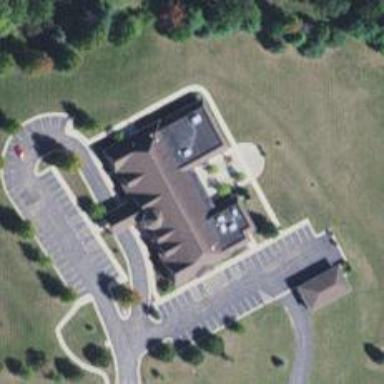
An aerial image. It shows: Healthcare clinic.